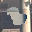
Label: 3